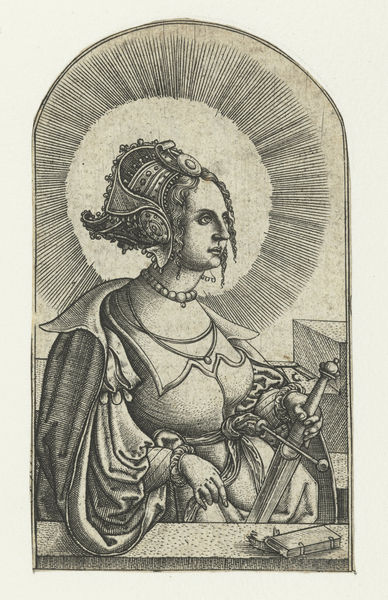
Titel: Heilige Catharina
Künstler: Monogrammist AC (16e eeuw)
Standort: Amsterdam
Institution: Rijksmuseum
Schlagwörter: crown, stairs, sword, white, black, collar, dress, face, female, hair, lady, nose, portrait, robe, woman, picture, hand, profile, sun, armor, costume, eyes, helmet, drawing, black and white, saint, books, necklace, bracelet, cape, arc, ink, pencil, earrings, warrior, book, bible, durer, halo, cleavage, holy, princess, queen, joan, joan of arc, braclet, alchemy, headress, jewelery, hilt, medea, medeea